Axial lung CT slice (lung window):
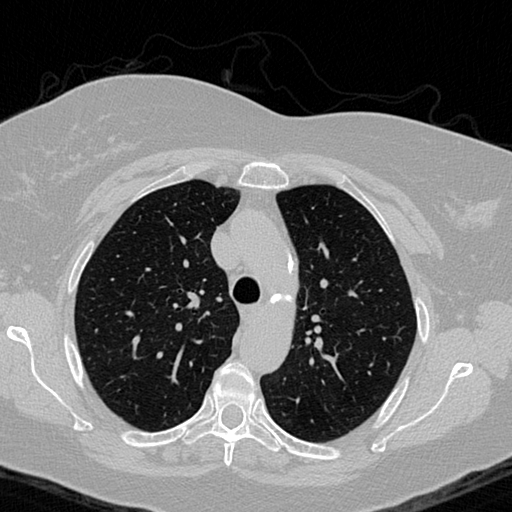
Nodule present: no